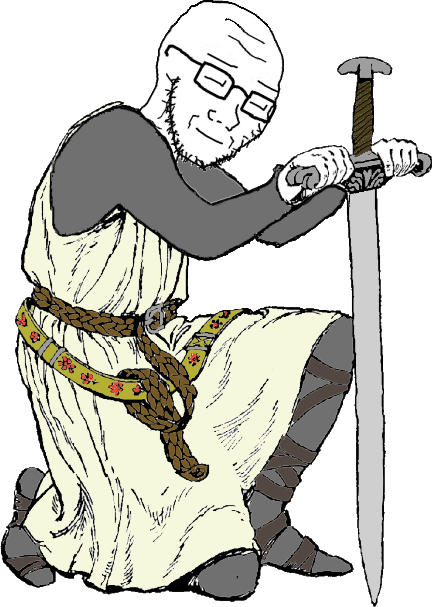
Label: 5_Soyjak